Question: My goal is to have multiple markers with text on each on the Android Google Maps API map. The info windows approach (showInfoWindow()) is not suitable, because only one info window is displayed at a time. For example I want to have something like this:
As you can see each marker has its own data (number for this example) displayed all the time.
How can I achieve this with Android Google Maps API ?
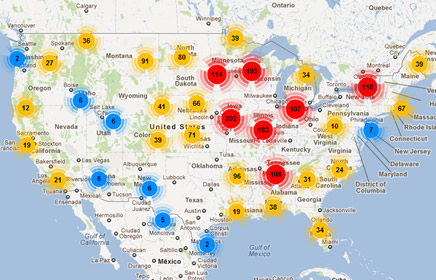
Answer: to do that you'll have to customize the icon of each individual marker to be what you need.
Here's the link: <URL>
Then you can put some PNG resources (a blue, a yellow and a red), and at runtime get correct Bitmap, write the text on the bitmap by code, and then set as the custom-marker with the 'fromBitmap (Bitmap image)' method.